Aerial crown-view tile of a tropical tree (Barro Colorado Island, Panama), acquired 20250414:
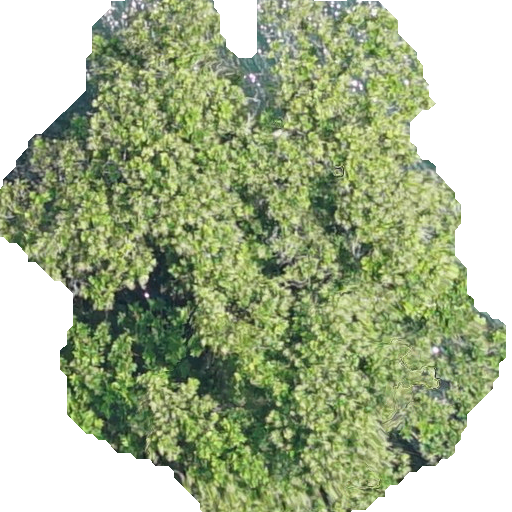
Species: Anacardium excelsum
GBIF accepted scientific name: Anacardium excelsum
Crown area: 282.727 m²